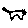
Label: cat